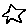
Label: star